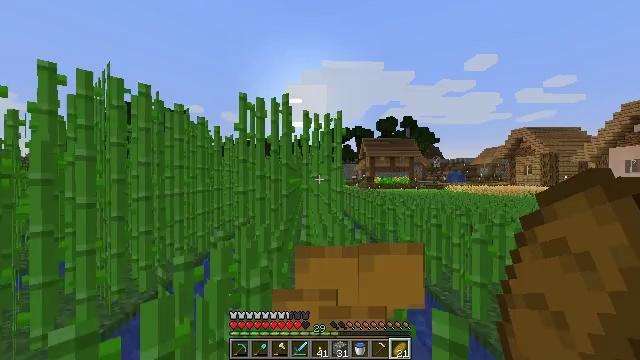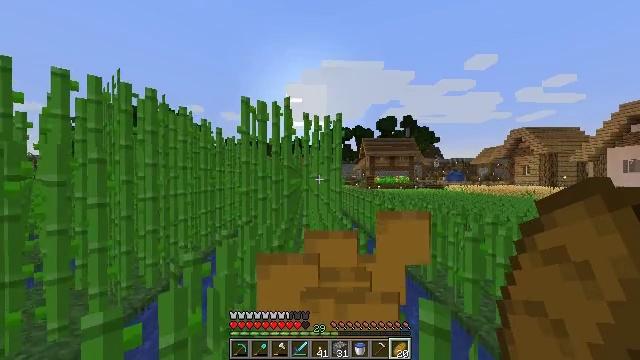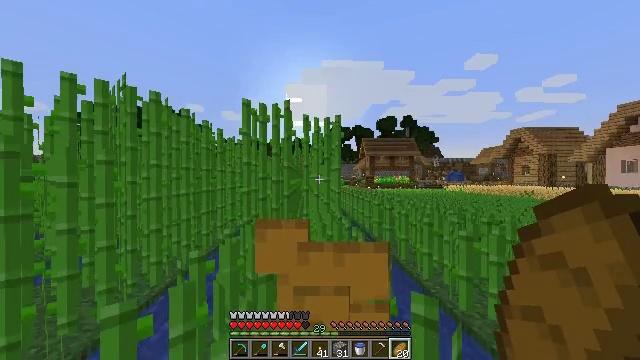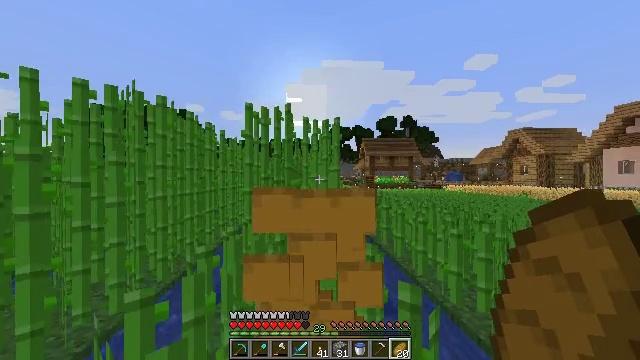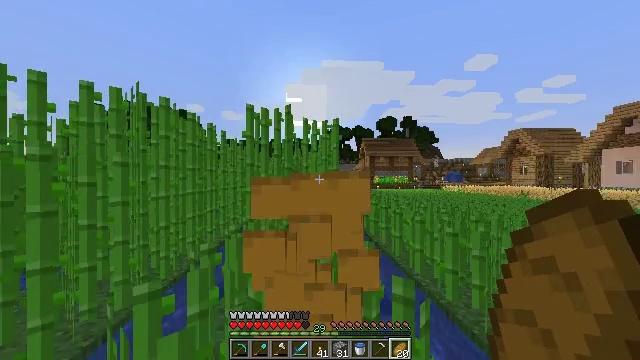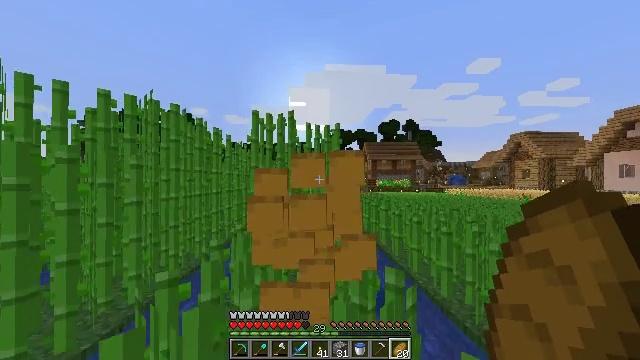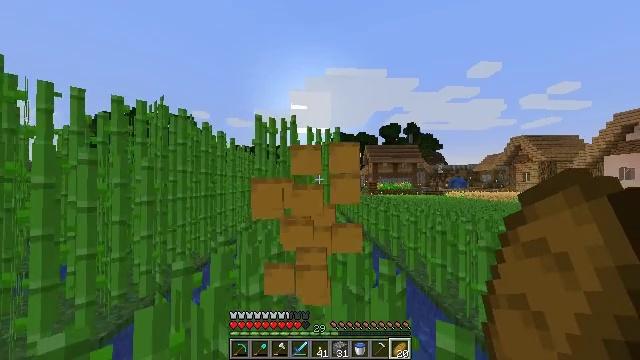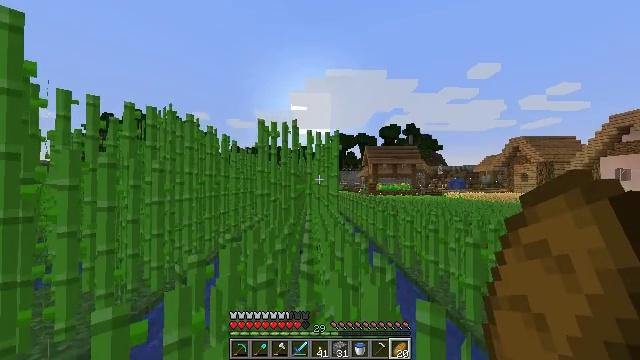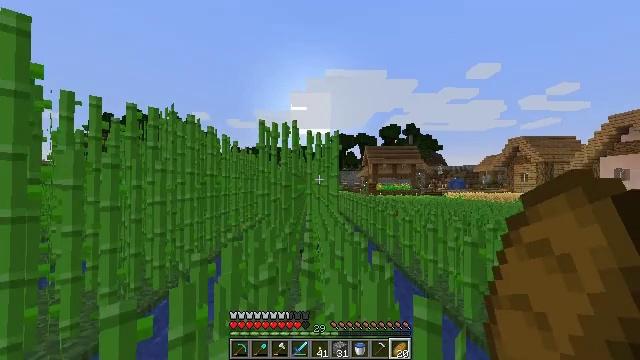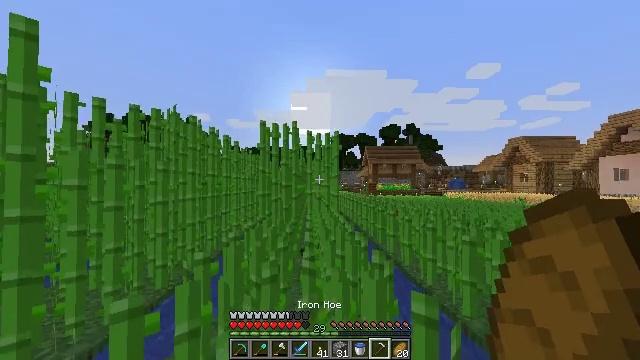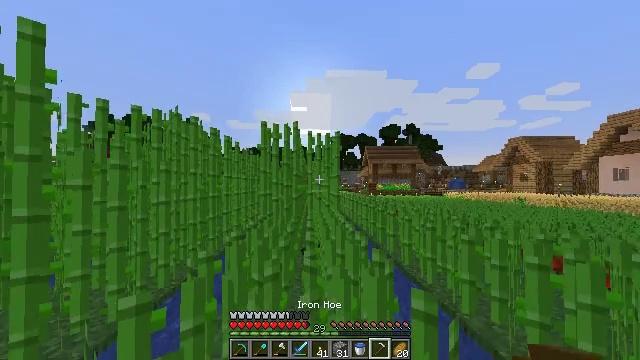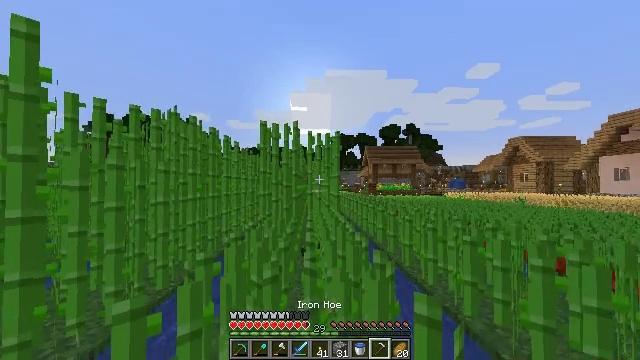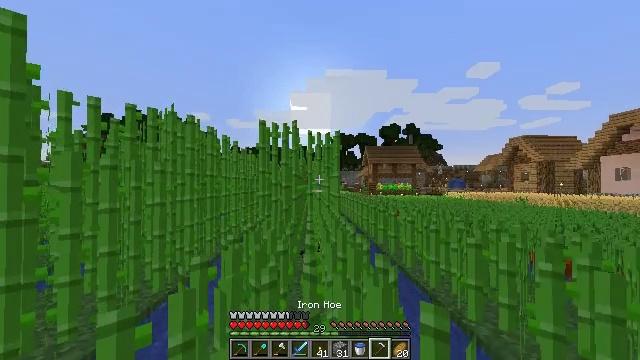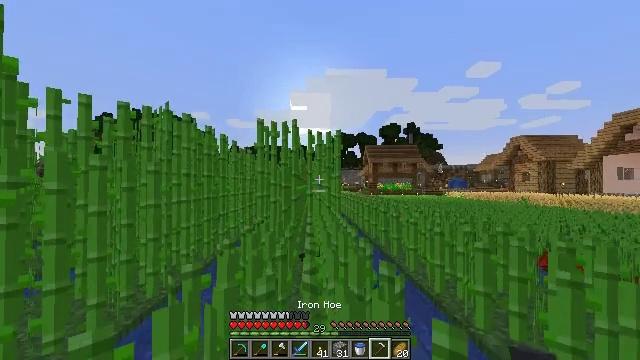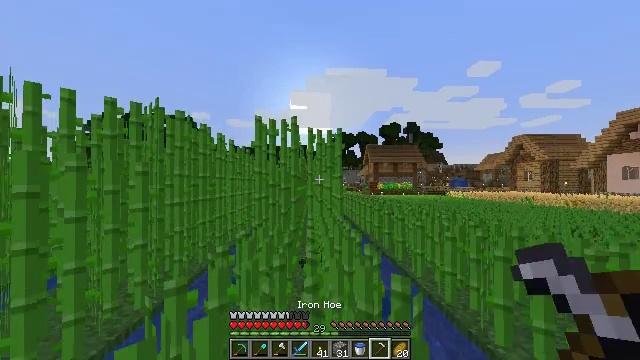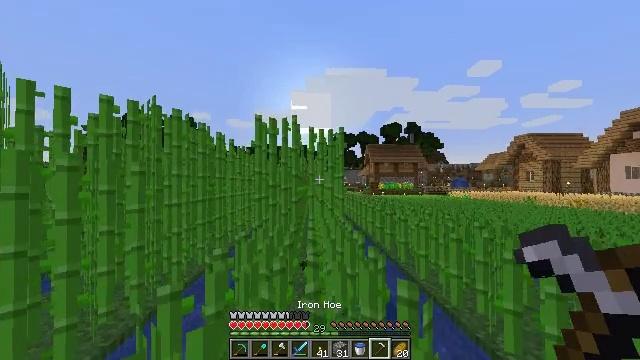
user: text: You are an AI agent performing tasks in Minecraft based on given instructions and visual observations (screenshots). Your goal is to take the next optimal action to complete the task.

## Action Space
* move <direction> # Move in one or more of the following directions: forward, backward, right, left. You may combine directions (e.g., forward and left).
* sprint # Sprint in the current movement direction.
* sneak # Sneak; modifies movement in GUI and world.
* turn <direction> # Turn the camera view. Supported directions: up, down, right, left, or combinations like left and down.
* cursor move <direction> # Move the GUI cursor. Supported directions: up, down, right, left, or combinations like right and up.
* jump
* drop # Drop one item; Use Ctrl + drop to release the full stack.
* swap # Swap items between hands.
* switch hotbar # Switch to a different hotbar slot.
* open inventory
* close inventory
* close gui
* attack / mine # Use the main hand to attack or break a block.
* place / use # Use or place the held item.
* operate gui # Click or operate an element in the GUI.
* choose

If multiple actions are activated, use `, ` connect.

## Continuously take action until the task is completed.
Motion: motion action
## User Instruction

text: Collect sugar cane near water sources.
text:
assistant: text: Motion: move back, use / place
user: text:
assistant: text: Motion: move back, use / place
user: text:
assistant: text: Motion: move back, use / place
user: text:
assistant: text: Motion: move back, use / place
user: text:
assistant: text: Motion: move back, use / place
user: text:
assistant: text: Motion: move back
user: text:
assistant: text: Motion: no_op
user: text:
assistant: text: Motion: no_op
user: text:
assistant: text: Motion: no_op
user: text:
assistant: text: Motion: no_op
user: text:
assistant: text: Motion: move forward
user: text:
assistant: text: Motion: move forward
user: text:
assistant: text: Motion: move forward
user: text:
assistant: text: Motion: move forward
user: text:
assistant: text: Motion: move forward
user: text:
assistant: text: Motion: move forward
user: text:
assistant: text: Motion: move forward
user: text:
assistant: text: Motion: move forward, turn left
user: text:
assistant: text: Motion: move forward, turn left
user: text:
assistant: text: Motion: move forward, sprint, turn left
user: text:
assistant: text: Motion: move forward, sprint, turn left
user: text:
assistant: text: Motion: move forward, sprint, turn left
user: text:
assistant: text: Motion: move forward, sprint, turn left
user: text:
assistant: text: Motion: move forward, sprint, attack / mine
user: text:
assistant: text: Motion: move forward, sprint, turn right and up, attack / mine
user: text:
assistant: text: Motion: move forward, sprint, turn right and up, attack / mine
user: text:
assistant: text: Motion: move forward and move right, sprint, turn right, attack / mine
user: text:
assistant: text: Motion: move forward and move right, sprint, attack / mine
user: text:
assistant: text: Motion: move forward and move right, sprint, attack / mine
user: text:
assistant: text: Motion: move forward and move left, sprint, attack / mine